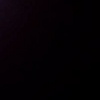
Label: space